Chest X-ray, AP view. Patient: 33 years old, sex M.
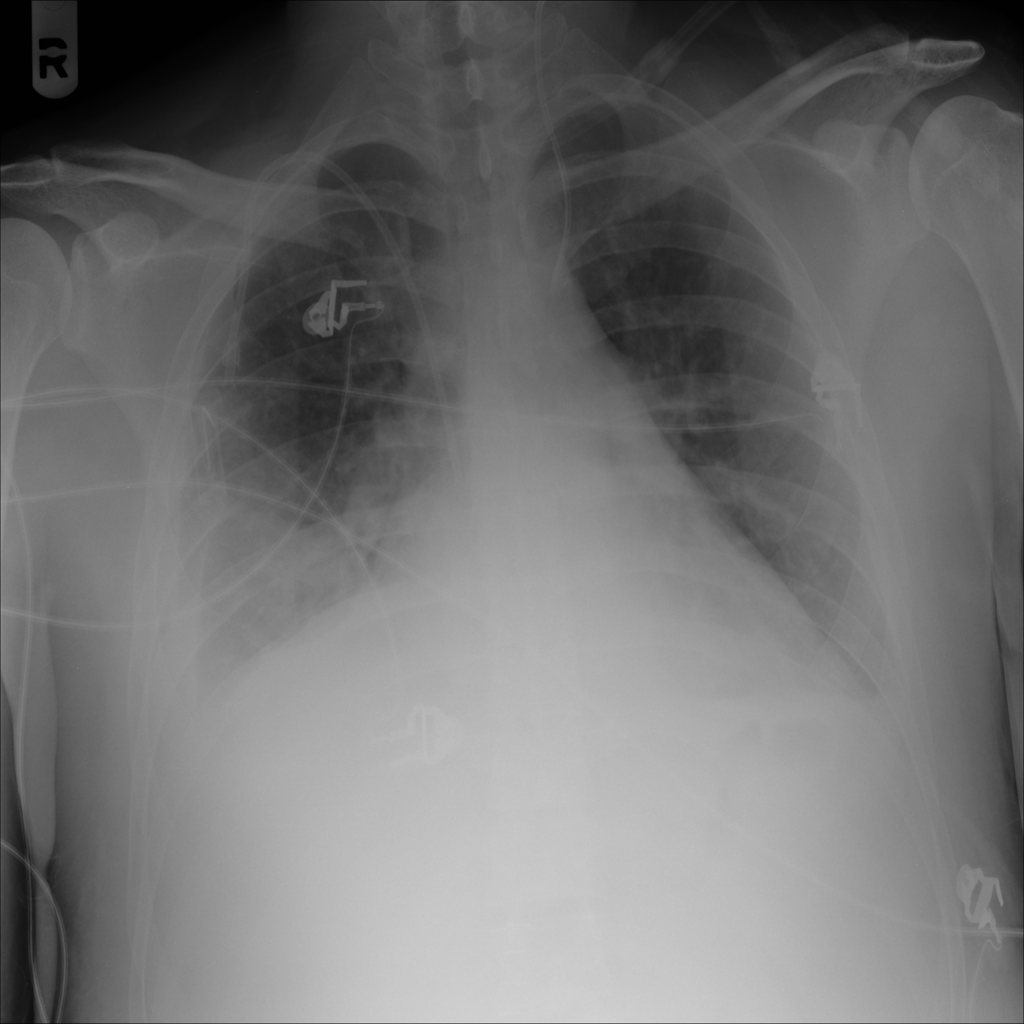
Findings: Effusion